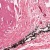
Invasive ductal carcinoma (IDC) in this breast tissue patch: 0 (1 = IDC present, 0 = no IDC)